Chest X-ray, PA view. Patient: 23 years old, sex M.
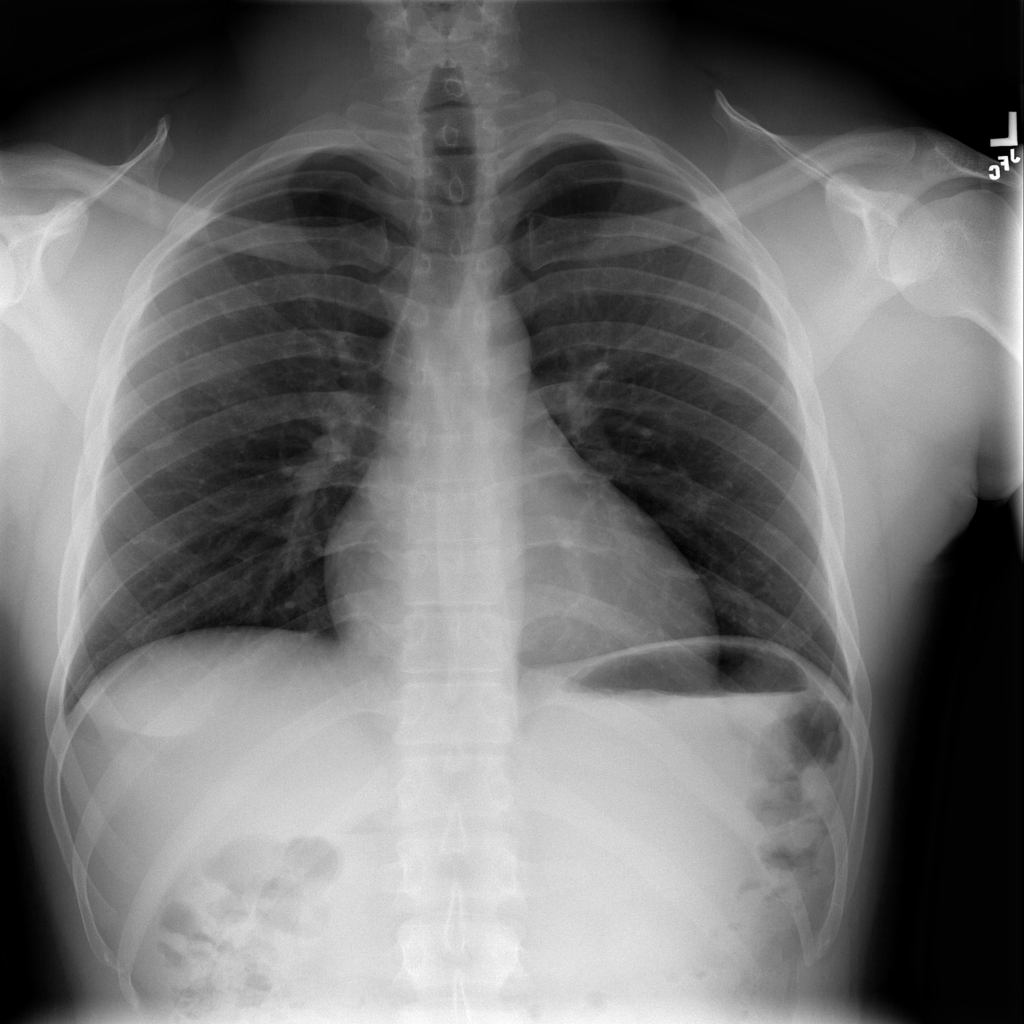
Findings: No Finding